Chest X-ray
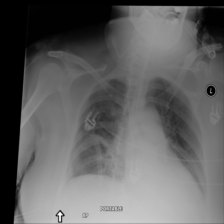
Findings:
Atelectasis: positive
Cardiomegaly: negative
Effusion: negative
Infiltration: negative
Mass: negative
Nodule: negative
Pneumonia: negative
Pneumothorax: negative
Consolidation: negative
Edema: negative
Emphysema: negative
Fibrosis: negative
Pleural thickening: negative
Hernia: negative